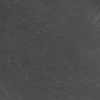
Atmospheric dust classification: not_dusty